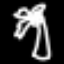
Label: palm tree